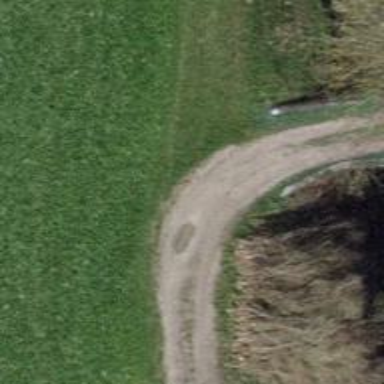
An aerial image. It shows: Track with fine gravel surface of grade2 quality.